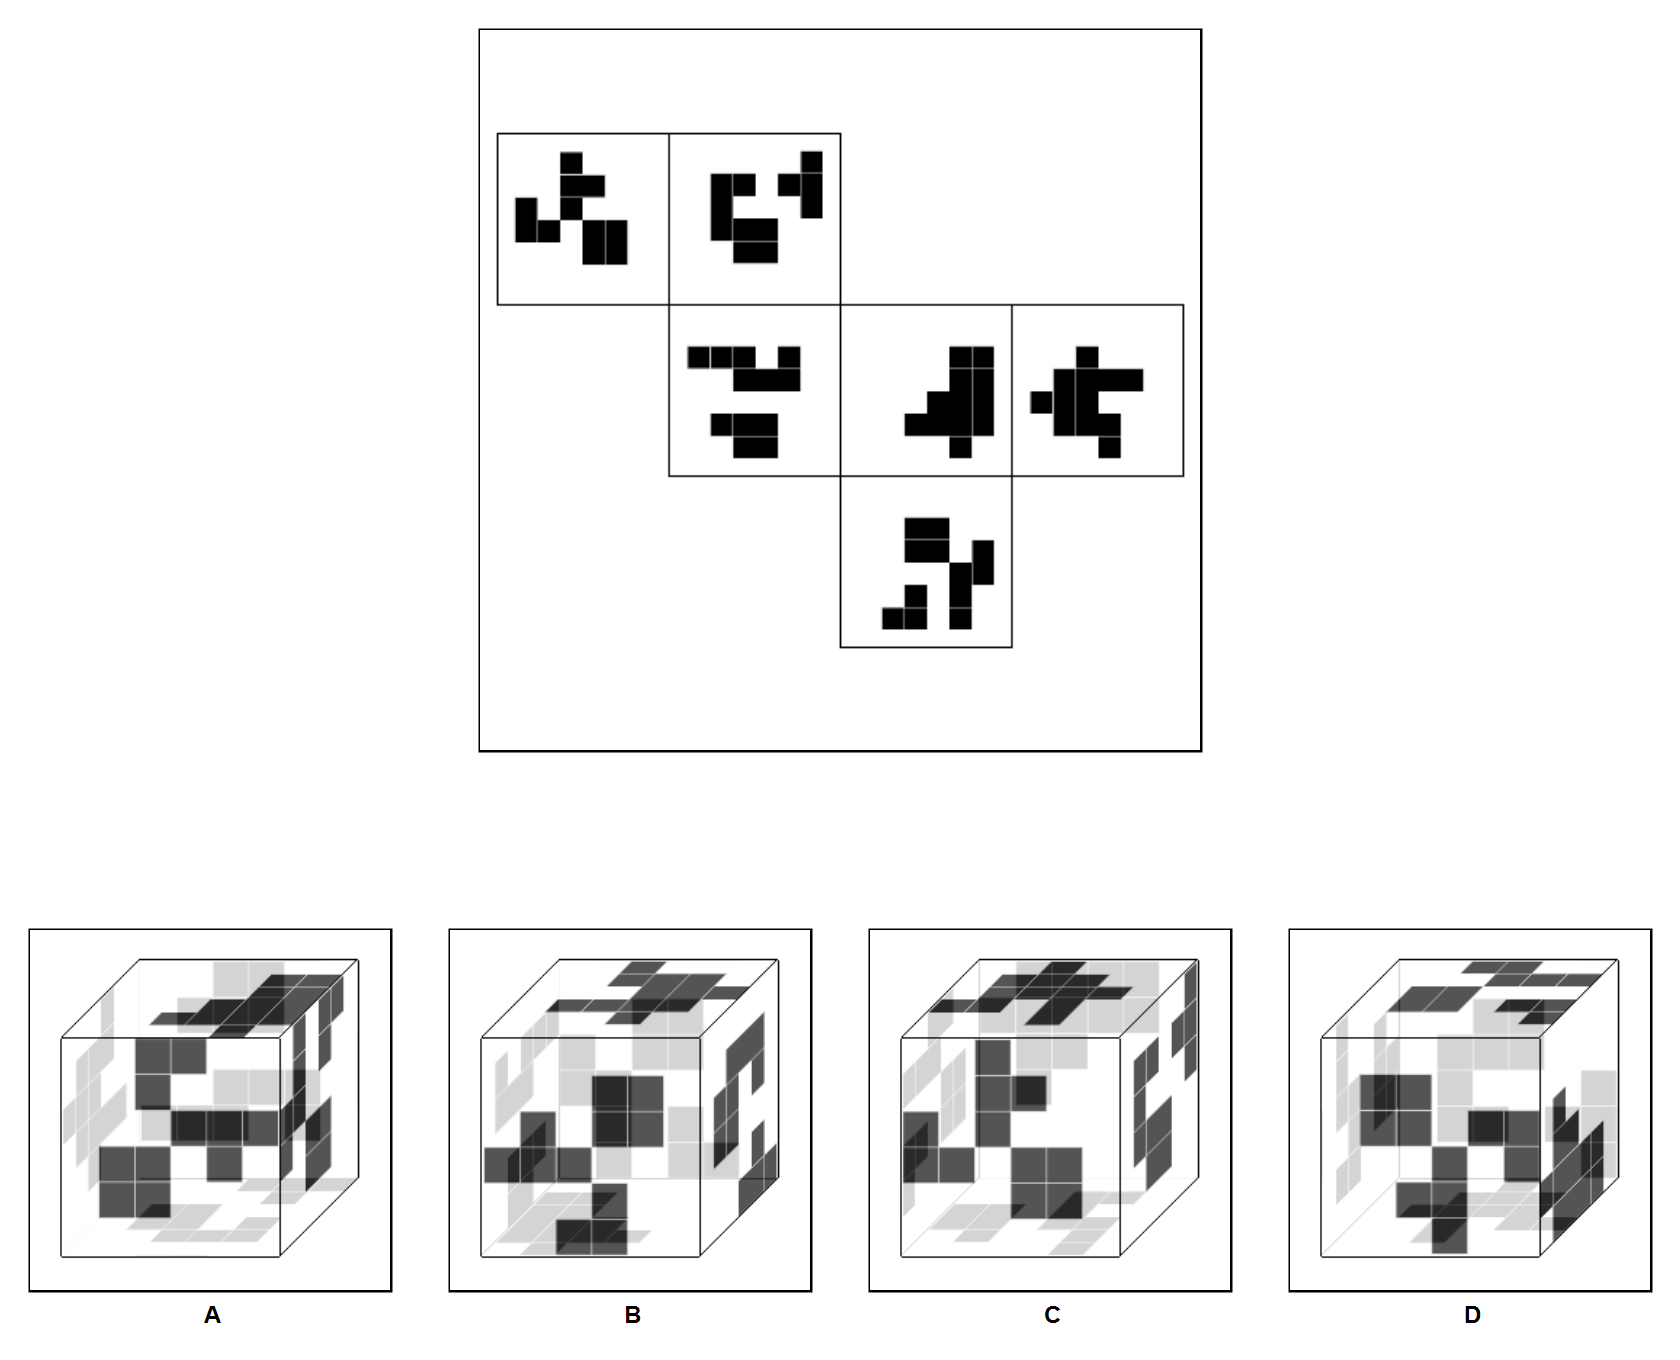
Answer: C